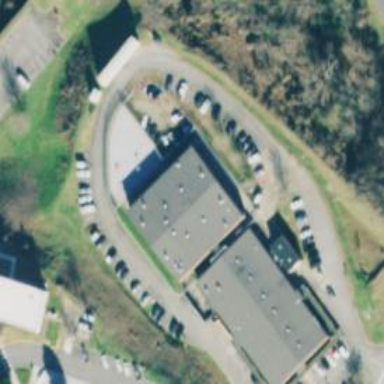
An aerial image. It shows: Part of building that serves as prison facility.